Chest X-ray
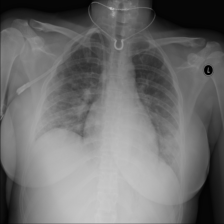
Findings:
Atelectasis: negative
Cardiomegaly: negative
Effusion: negative
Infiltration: negative
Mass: negative
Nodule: positive
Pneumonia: negative
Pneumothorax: negative
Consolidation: negative
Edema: negative
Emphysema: negative
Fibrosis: negative
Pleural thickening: negative
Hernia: negative